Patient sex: M
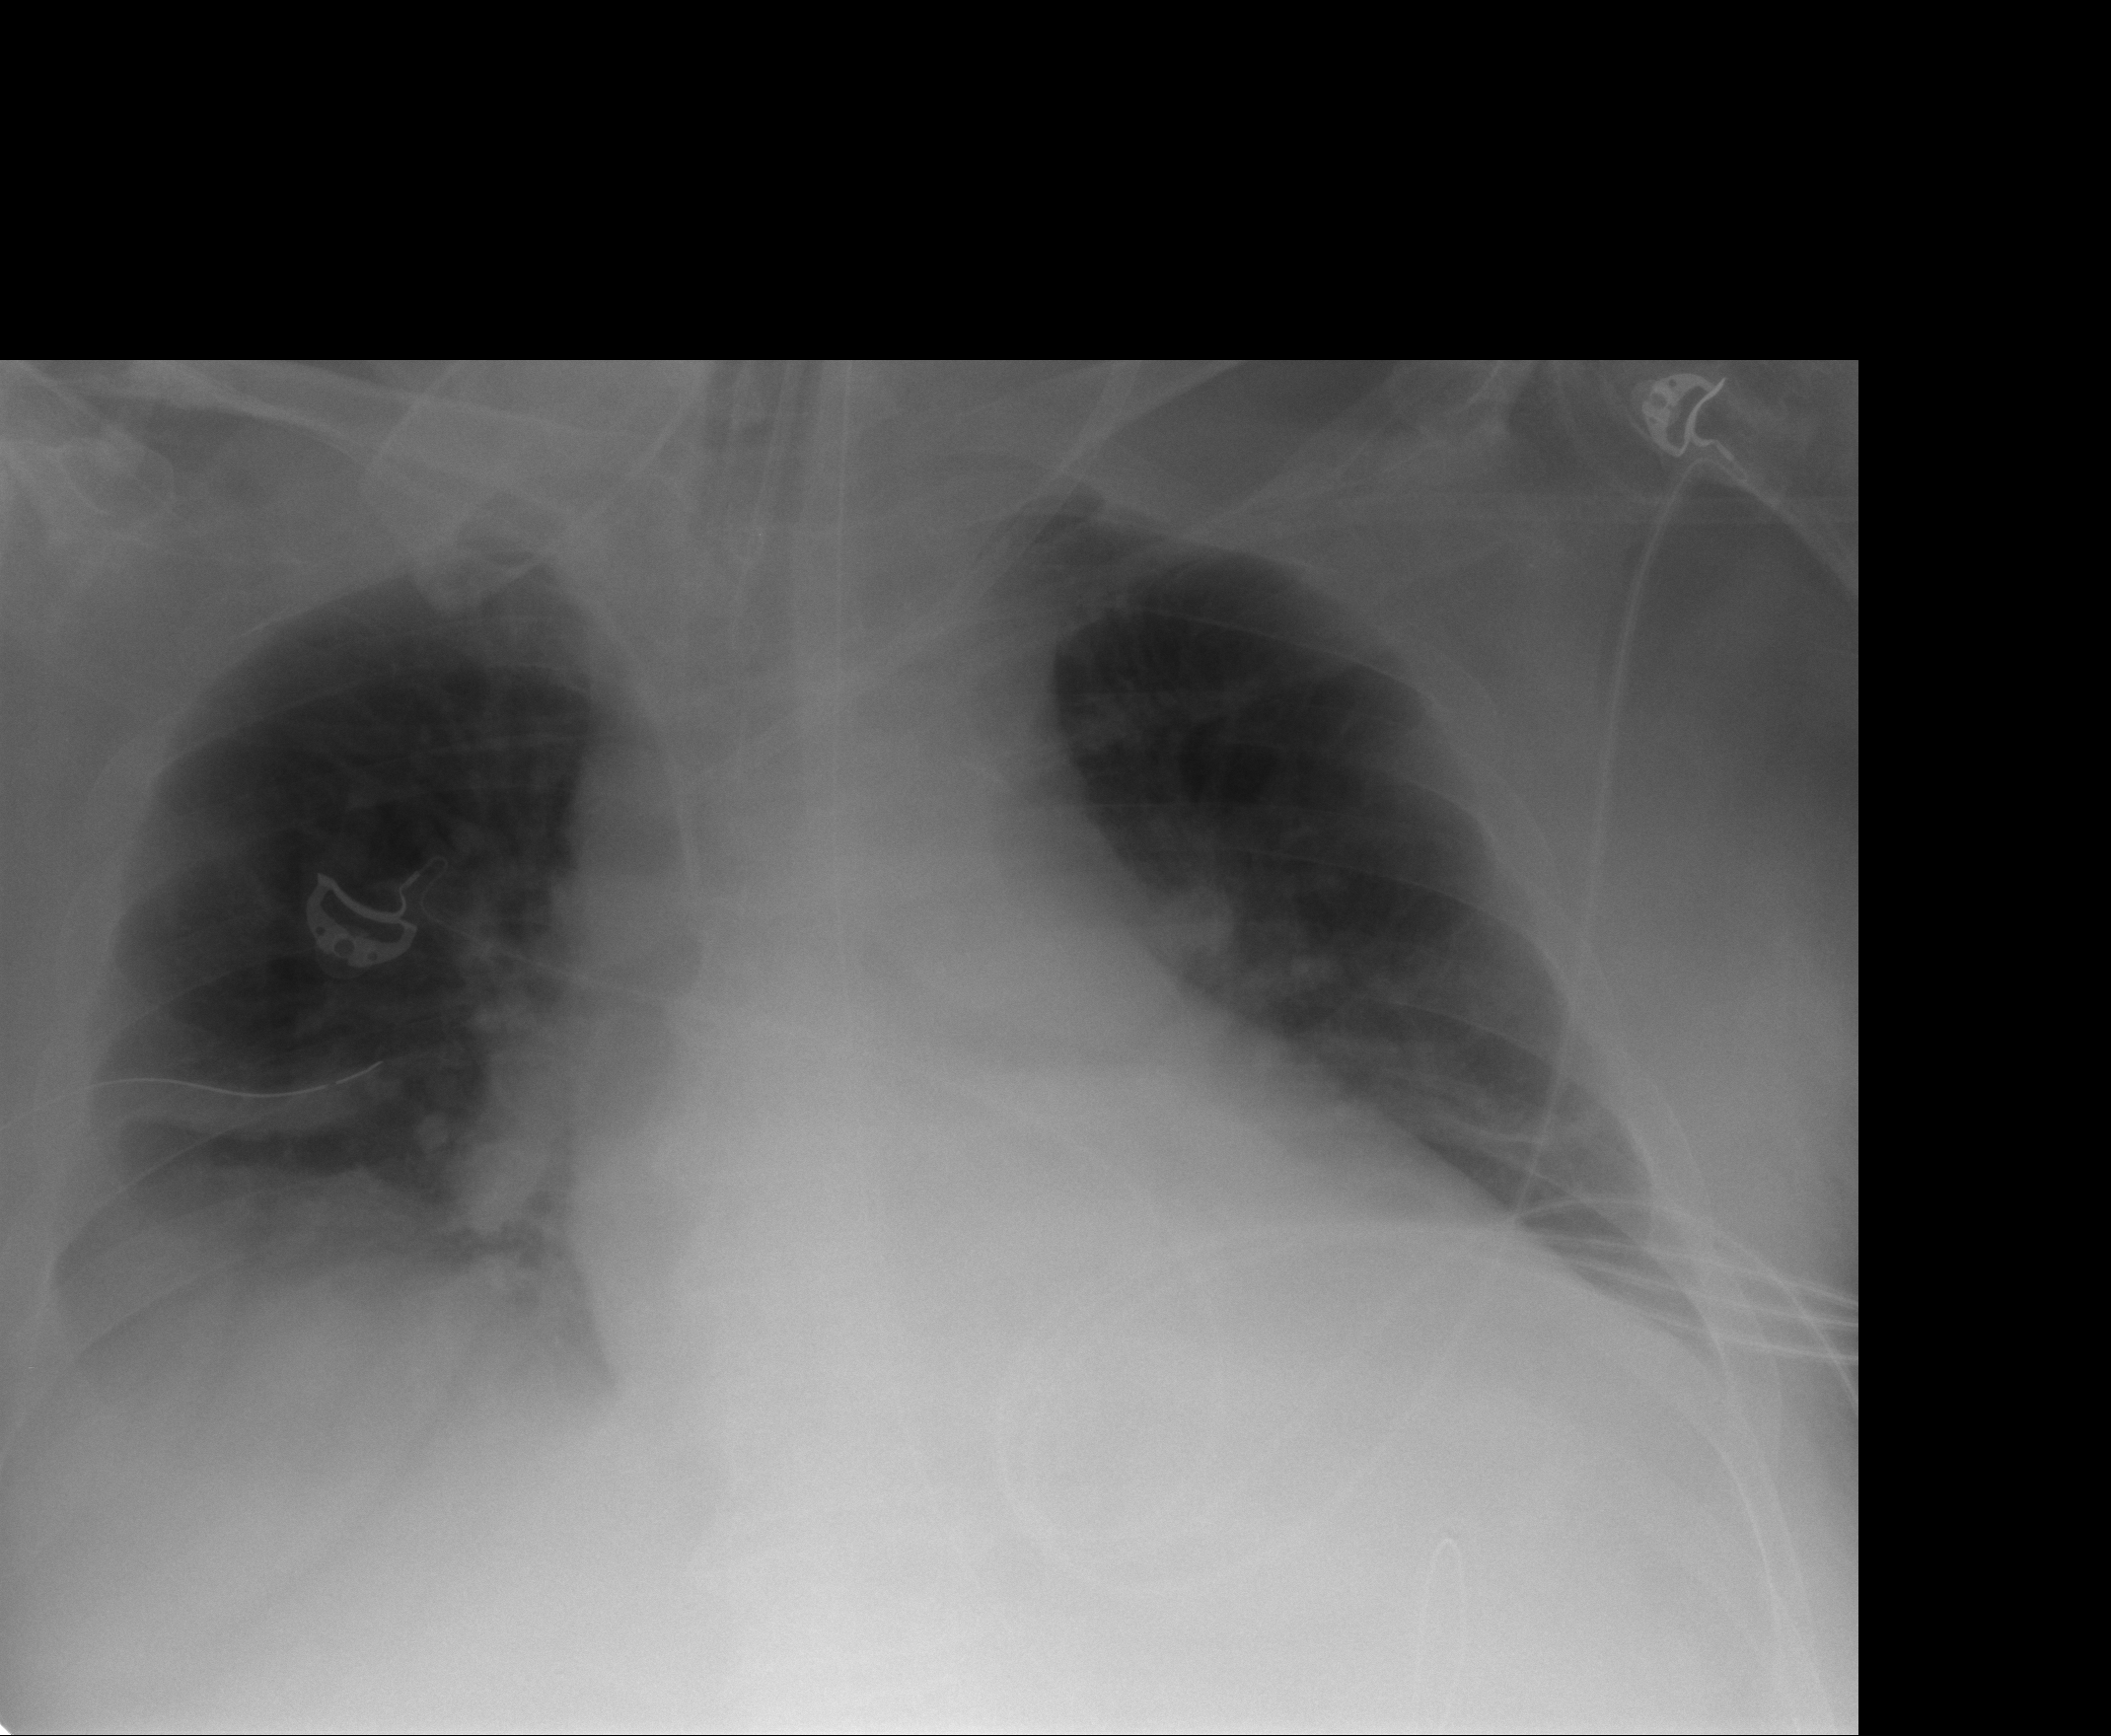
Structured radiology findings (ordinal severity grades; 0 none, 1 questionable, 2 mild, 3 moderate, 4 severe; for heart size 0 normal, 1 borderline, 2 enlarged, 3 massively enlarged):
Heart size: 2
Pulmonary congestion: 2
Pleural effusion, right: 2
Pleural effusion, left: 0
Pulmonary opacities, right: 0
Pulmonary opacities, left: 0
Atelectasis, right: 2
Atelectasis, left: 0